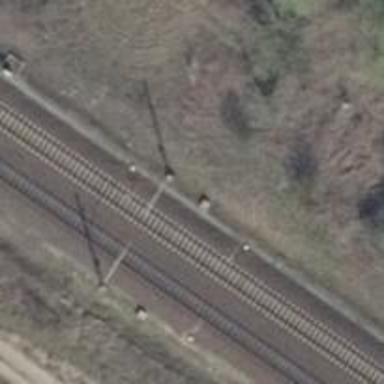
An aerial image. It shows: Milestone along the railway track with catenary mast.